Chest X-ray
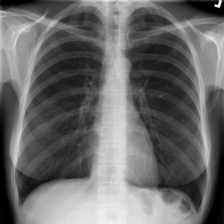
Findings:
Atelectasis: negative
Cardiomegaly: negative
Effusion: negative
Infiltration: negative
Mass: negative
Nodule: negative
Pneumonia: negative
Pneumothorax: negative
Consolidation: negative
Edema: negative
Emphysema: negative
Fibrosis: negative
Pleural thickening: negative
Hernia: negative